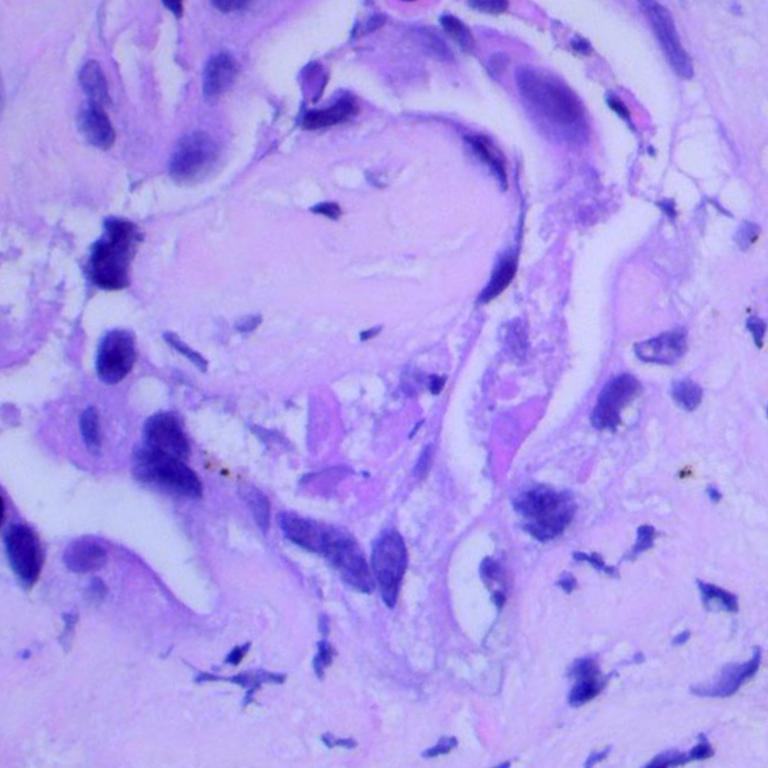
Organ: lung
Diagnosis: adenocarcinomas